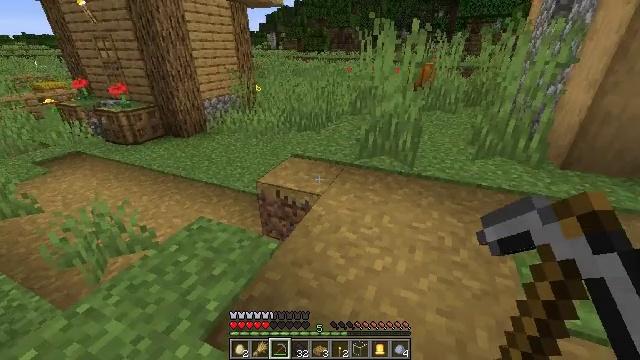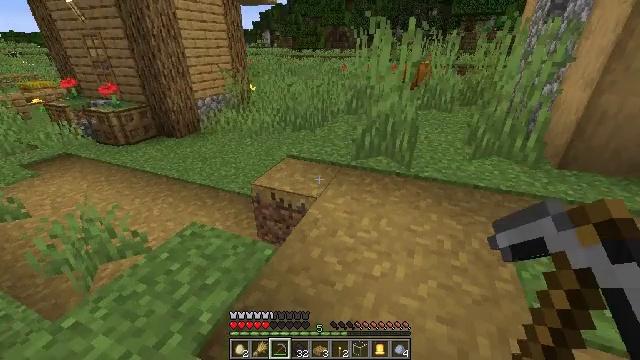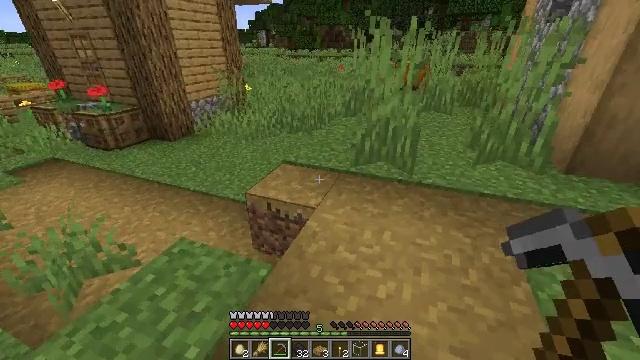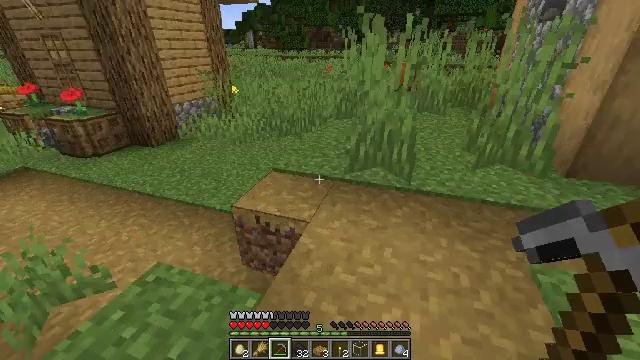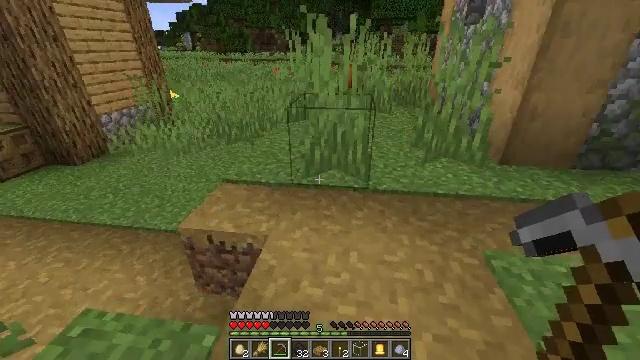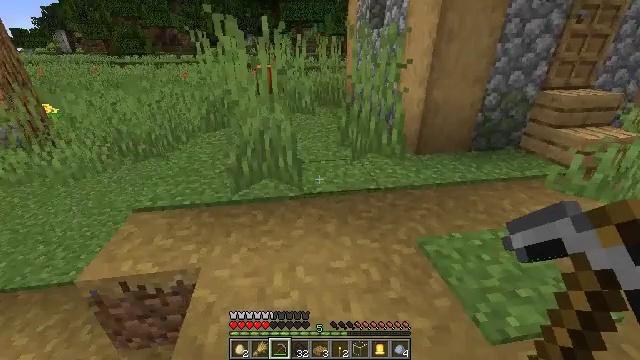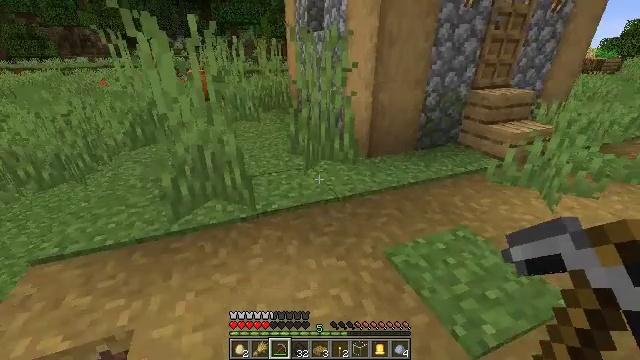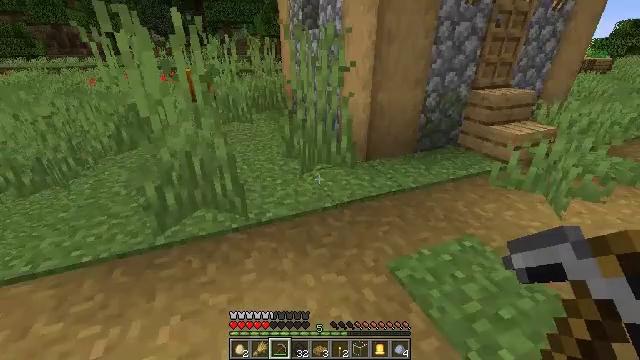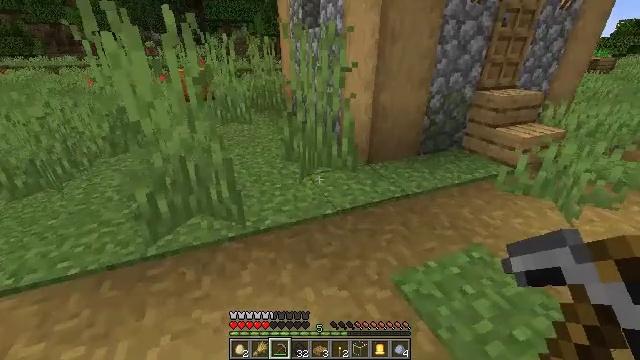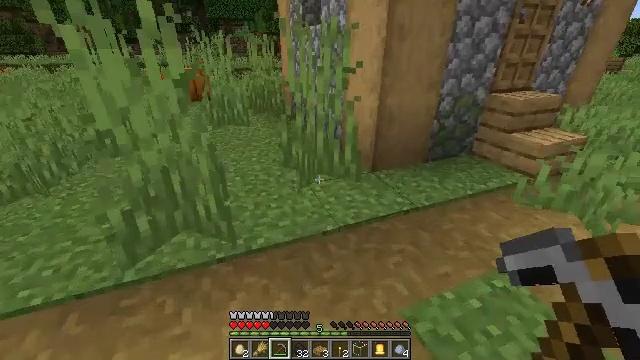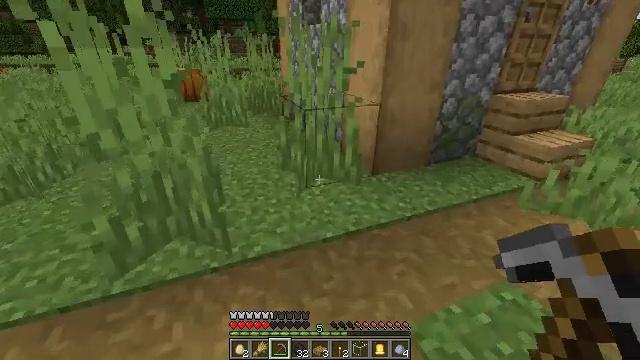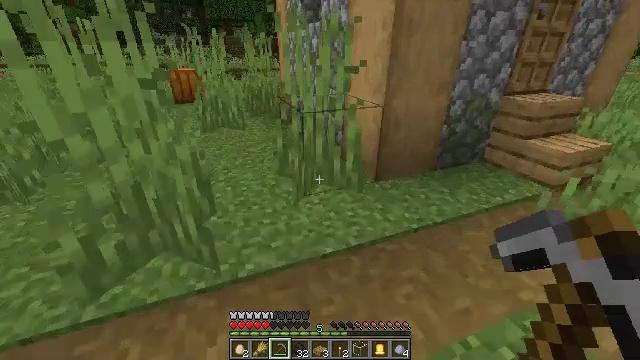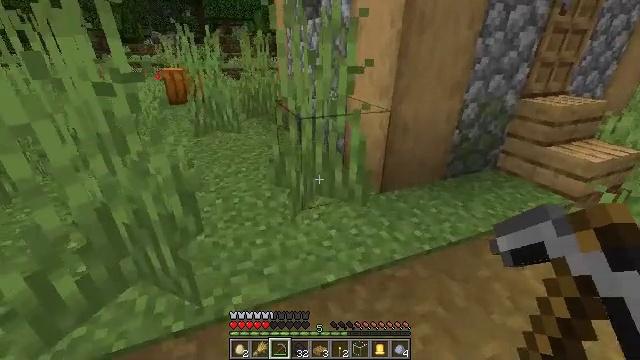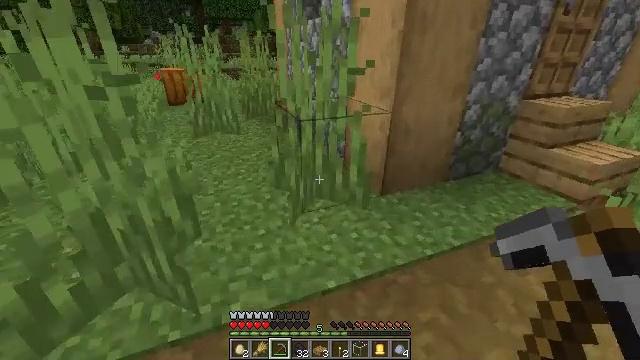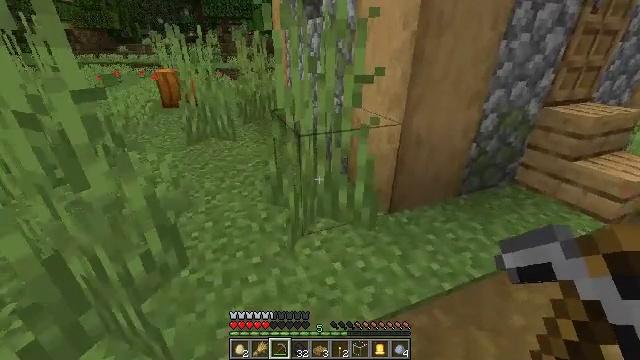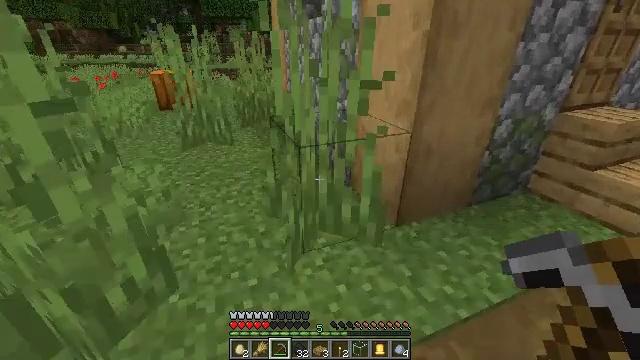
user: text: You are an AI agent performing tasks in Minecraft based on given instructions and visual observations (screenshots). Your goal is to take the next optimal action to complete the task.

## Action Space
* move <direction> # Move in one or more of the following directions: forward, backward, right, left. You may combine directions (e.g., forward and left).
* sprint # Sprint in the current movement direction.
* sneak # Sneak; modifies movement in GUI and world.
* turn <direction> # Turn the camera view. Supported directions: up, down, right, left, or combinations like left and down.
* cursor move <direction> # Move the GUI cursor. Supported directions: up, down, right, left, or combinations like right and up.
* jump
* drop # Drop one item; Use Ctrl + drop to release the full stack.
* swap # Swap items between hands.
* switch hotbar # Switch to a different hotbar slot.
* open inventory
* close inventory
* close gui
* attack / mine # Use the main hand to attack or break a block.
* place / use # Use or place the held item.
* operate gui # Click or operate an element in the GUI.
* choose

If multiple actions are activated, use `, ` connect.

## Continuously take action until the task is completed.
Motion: motion action
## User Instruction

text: Break the oak door to remove it.
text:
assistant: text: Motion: move forward, turn right
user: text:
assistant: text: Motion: move forward
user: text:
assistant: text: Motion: move forward, turn right
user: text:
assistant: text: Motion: move forward, turn right
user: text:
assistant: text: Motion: move forward, turn right
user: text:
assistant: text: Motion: move forward, turn right
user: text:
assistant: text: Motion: move forward, turn right
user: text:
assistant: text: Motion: move forward
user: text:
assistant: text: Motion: move forward
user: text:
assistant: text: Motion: move forward
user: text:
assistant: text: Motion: move forward
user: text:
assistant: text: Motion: move forward
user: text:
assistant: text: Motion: move forward
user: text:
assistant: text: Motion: move forward
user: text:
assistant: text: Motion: move forward
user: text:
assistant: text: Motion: move forward
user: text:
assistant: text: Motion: move forward
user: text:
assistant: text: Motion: move forward, turn right
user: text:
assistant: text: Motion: move forward, turn right and up
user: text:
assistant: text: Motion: turn right
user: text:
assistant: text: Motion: move right, turn left
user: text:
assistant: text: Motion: move right
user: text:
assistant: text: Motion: move right, turn left
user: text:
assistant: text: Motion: move forward and move right, turn left
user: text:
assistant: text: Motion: move forward and move right, turn left
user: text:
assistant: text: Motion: move forward, turn left
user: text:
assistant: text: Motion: move forward, turn left
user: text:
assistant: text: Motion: move forward, turn left
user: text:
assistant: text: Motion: move forward, turn left
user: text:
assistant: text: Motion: move forward